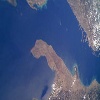
Label: water